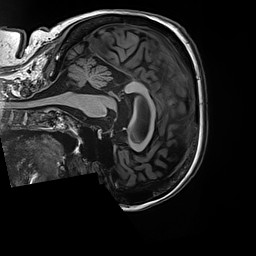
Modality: T1w
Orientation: sagittal
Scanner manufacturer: siemens
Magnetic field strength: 3 T
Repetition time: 2.5 s
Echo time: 0.00299 s